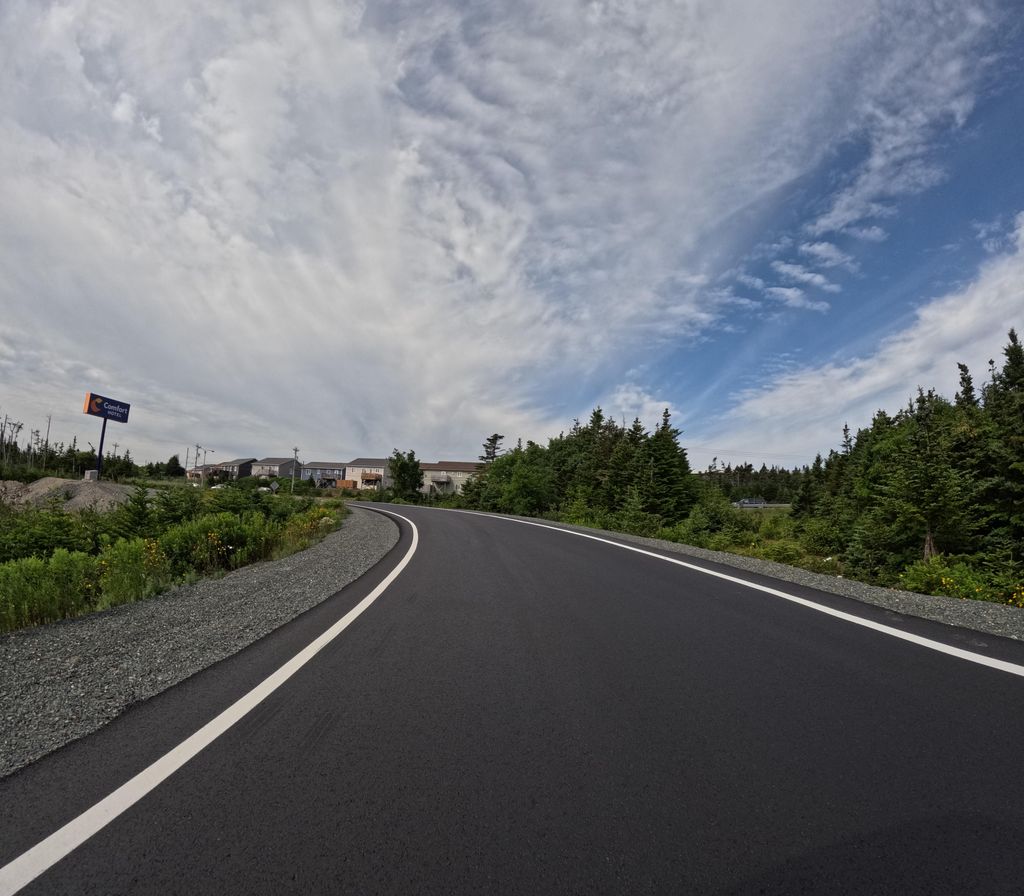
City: st_johns